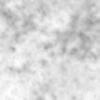
Label: no_change